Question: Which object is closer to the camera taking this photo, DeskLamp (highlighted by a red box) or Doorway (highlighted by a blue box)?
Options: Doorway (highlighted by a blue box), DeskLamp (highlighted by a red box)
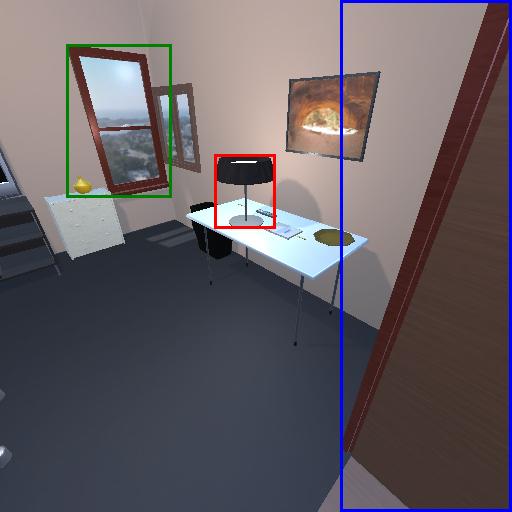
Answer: Doorway (highlighted by a blue box)